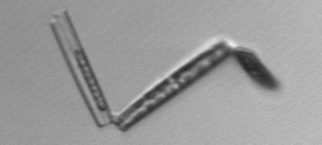
Label: Thalassionema